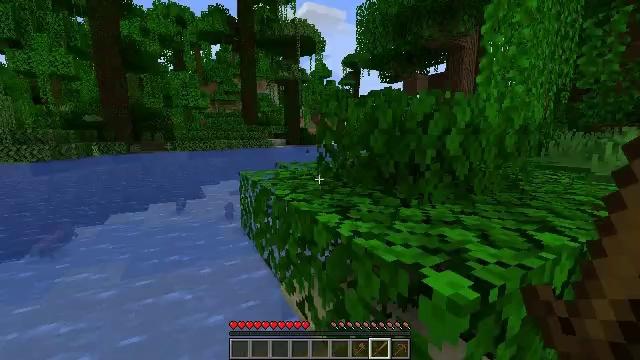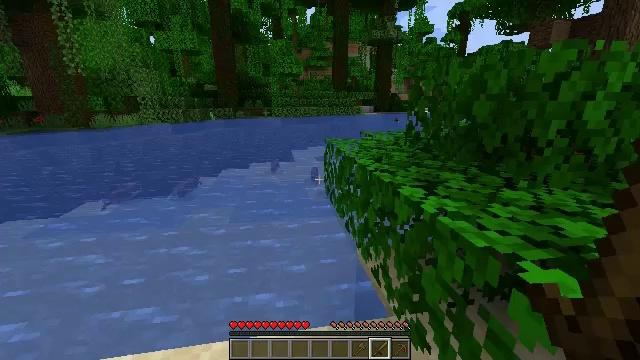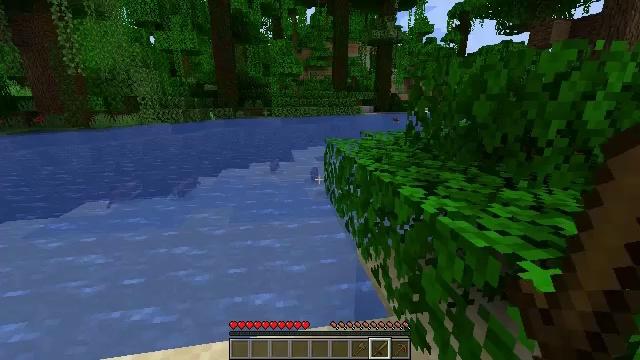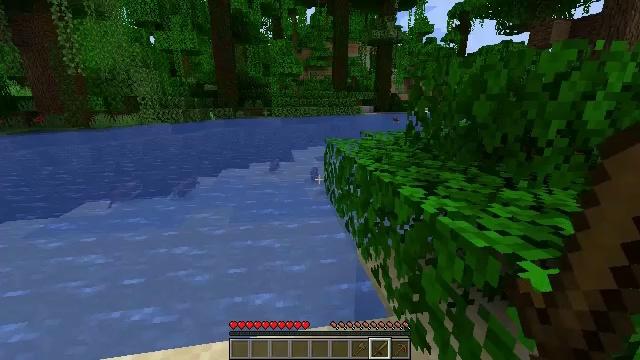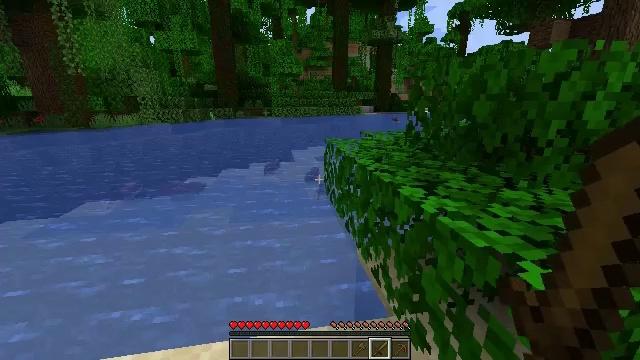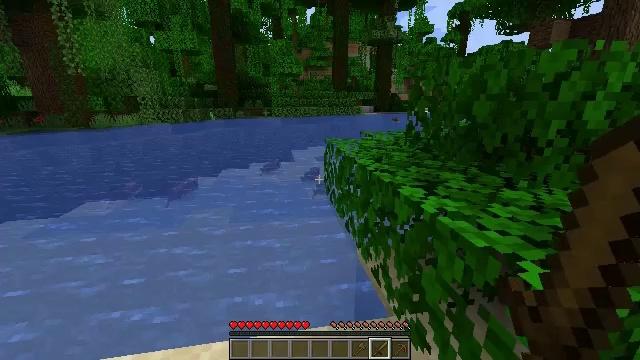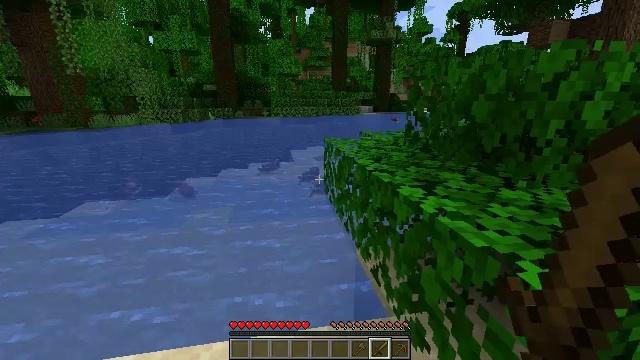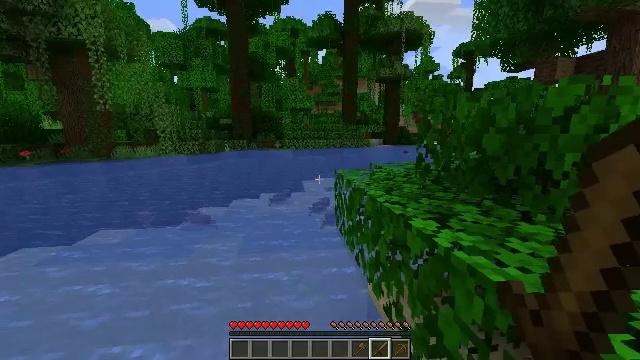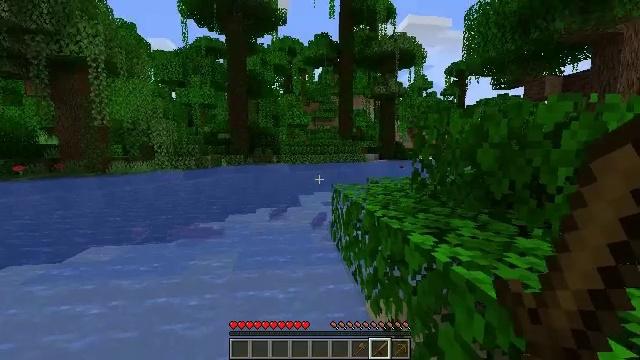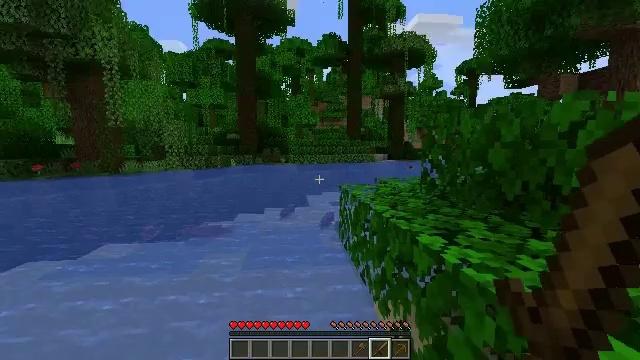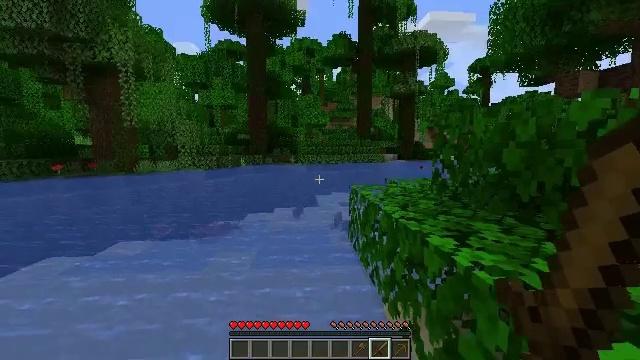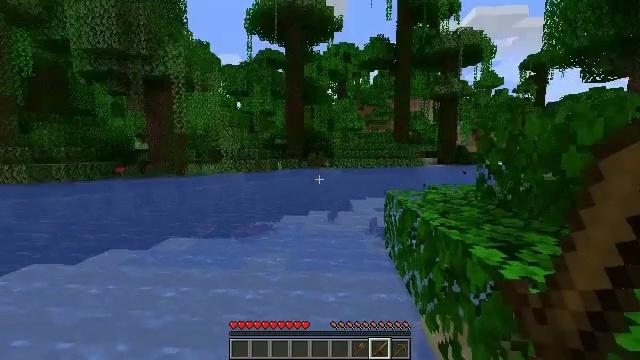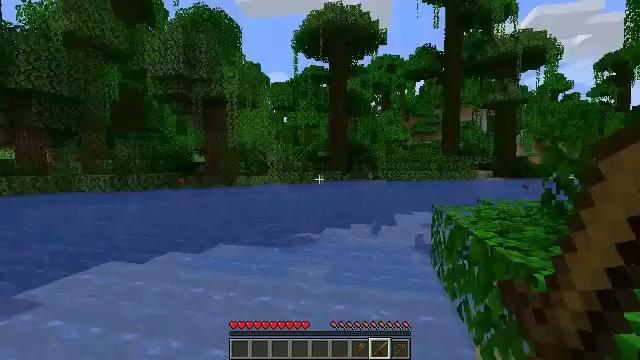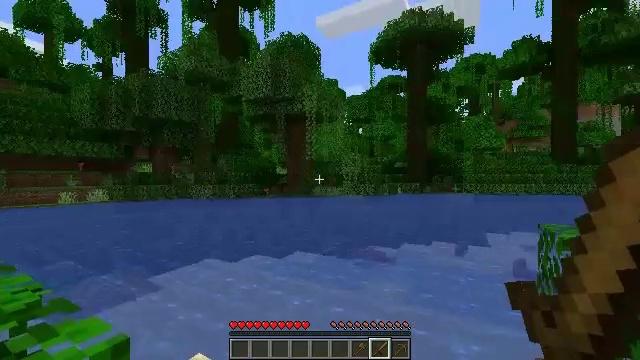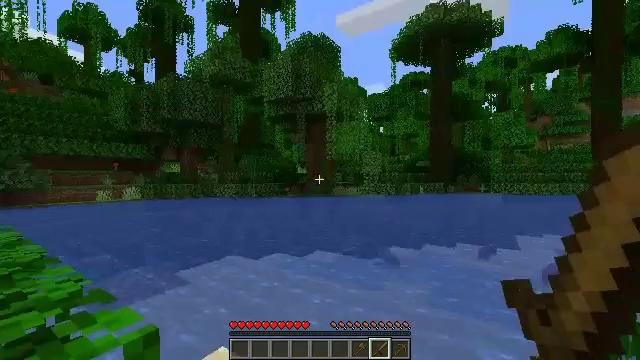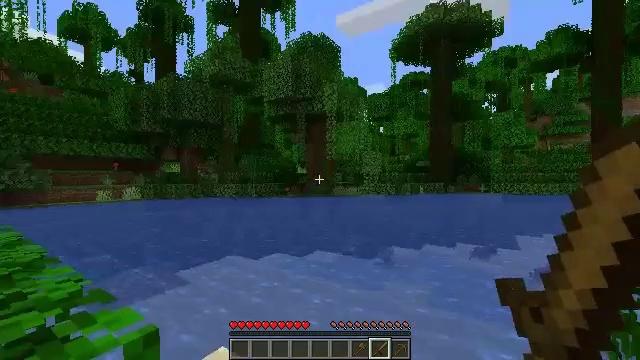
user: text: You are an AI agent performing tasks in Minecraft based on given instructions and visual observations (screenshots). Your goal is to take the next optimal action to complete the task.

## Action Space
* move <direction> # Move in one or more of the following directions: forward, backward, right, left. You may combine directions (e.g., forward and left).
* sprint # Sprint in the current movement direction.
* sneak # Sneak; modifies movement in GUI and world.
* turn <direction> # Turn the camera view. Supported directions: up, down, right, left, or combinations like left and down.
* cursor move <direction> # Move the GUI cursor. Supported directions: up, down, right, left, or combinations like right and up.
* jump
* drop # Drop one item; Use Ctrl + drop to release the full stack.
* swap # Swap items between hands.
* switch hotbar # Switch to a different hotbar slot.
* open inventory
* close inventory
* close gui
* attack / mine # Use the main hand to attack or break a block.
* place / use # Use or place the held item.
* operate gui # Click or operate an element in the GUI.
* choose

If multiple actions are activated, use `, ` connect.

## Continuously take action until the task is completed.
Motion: motion action
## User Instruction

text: Fish and kill the salmon.
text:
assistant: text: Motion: turn left and down
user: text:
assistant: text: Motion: no_op
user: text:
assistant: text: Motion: no_op
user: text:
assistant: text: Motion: no_op
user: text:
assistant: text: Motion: no_op
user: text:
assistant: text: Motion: no_op
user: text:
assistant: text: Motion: turn left and up
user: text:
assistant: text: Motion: turn up
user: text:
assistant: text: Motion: turn left
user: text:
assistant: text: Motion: turn left
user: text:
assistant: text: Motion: turn left
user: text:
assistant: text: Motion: turn left and up
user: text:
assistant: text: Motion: turn left and up
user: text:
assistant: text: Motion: turn left
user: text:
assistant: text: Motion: no_op
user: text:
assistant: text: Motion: no_op
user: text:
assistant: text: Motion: no_op
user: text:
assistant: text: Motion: no_op
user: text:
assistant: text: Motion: turn right and down
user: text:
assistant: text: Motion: move back, turn right and down
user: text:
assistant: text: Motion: move back, turn right
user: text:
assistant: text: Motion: move back
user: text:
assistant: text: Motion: move back
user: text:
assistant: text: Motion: no_op
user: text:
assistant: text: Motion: move forward
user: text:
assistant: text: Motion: move forward
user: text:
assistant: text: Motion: move forward
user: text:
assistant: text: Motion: move forward, turn left
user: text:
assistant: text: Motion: move forward, turn left
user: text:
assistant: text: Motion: move forward and move right, turn left